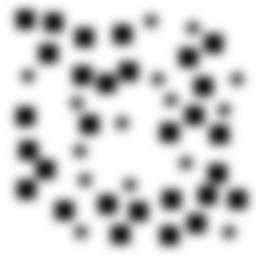
Squares: 29
Triangles: 0
Stars: 15
Total shapes: 44